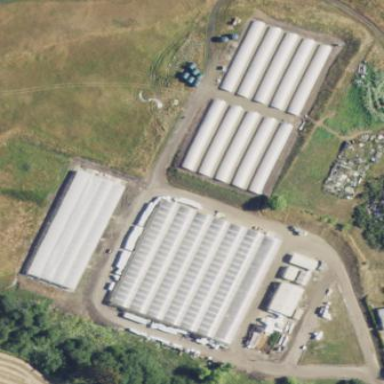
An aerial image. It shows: Greenhouse used for horticulture.